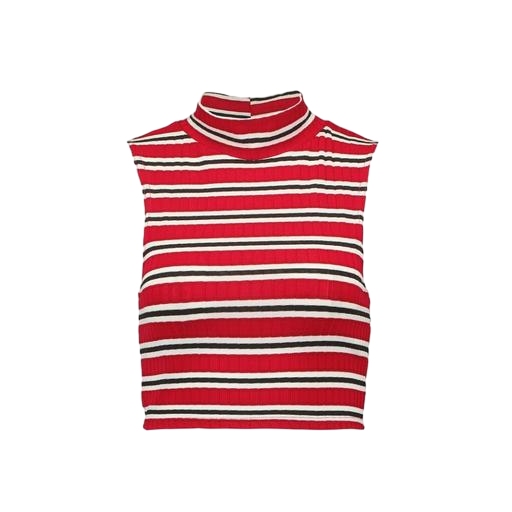
rib stripe tank, red sleeveless printed t-shirt, high-neck top, white background